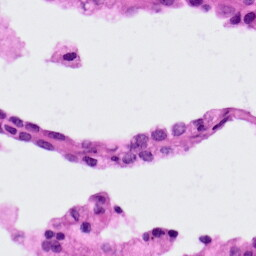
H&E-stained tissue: Lung